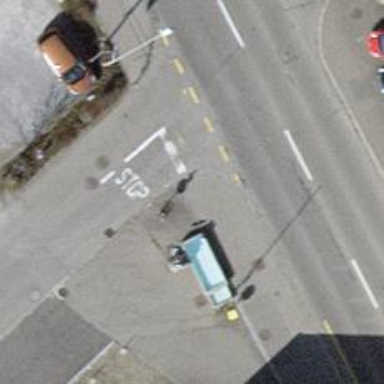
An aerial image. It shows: Road with stop sign.